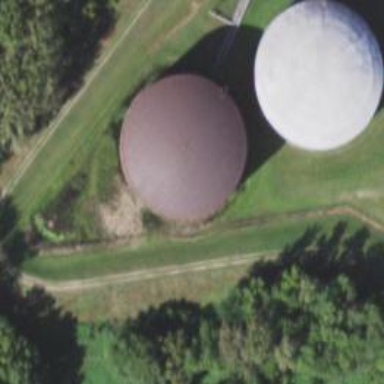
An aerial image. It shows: Storage tank typically found in association with sewer or water treatment facilities.